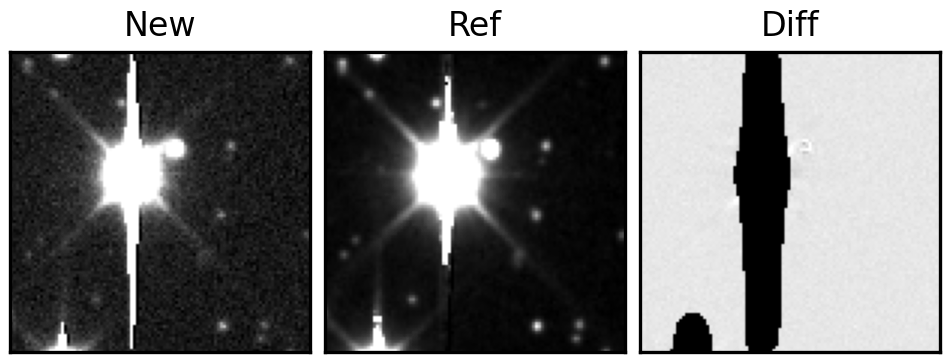
Label: bogus